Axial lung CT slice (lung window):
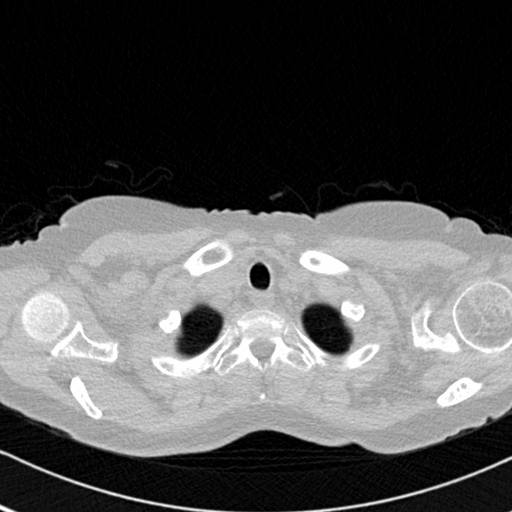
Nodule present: no